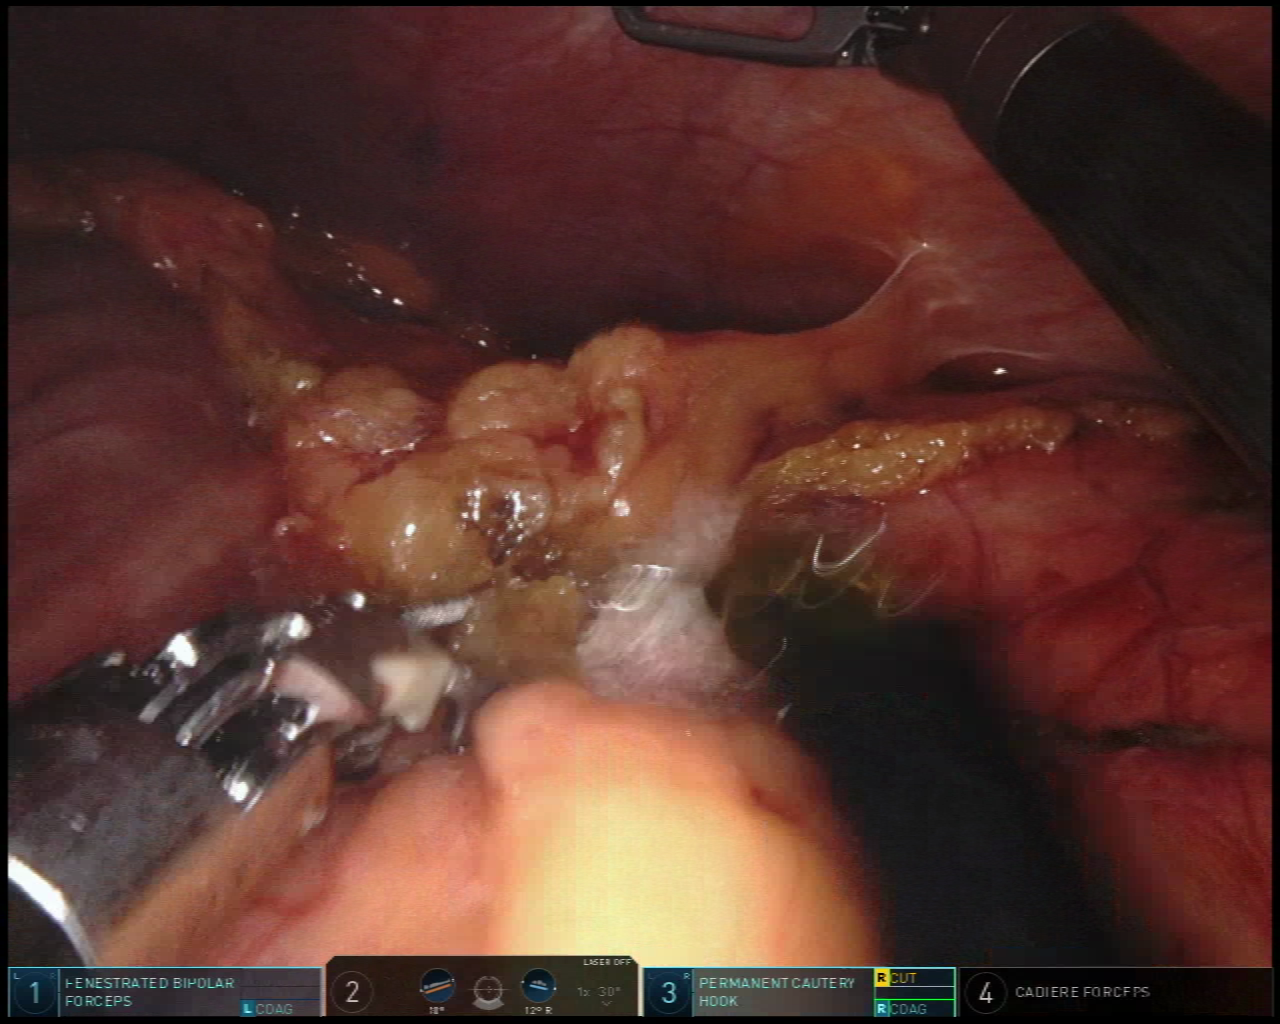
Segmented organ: spleen
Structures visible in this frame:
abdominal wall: yes
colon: yes
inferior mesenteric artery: no
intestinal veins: no
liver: no
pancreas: no
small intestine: no
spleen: yes
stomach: no
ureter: no
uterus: no
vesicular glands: no